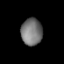
Tissue: prostate
Cell type: T cells
Senescence score: 0.3585
Nuclear area (px): 560
Mean DAPI intensity: 117.229